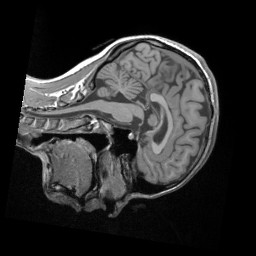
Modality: T1w
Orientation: sagittal
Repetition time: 2 s
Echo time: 0.00252 s